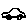
Label: car